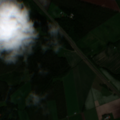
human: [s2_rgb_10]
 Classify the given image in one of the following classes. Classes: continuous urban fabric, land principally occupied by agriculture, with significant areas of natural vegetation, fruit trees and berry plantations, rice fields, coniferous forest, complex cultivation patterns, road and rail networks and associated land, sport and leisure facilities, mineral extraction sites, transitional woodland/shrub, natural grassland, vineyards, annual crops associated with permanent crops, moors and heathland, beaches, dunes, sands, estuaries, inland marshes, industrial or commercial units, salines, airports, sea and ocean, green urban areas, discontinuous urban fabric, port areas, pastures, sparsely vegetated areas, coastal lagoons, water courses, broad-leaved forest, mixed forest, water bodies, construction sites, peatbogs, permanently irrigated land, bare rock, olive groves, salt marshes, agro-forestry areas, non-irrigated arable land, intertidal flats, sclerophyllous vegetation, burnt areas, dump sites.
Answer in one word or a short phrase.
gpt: non-irrigated arable land, land principally occupied by agriculture, with significant areas of natural vegetation, coniferous forest, mixed forest